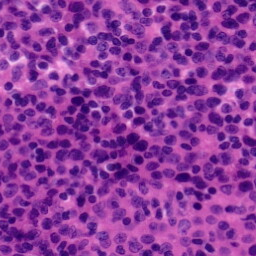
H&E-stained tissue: Tonsil